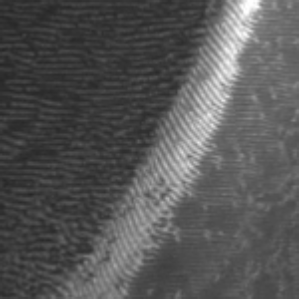
Label: frost